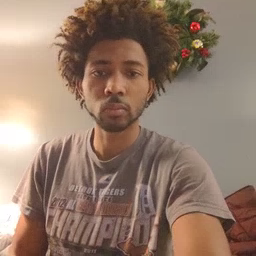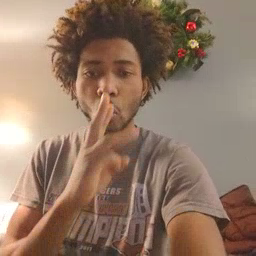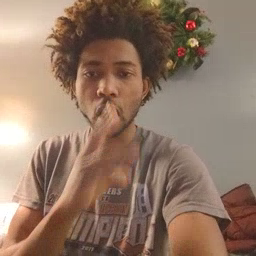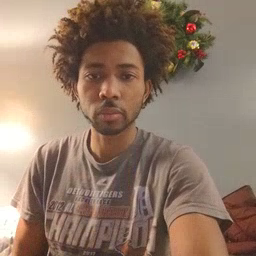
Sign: water